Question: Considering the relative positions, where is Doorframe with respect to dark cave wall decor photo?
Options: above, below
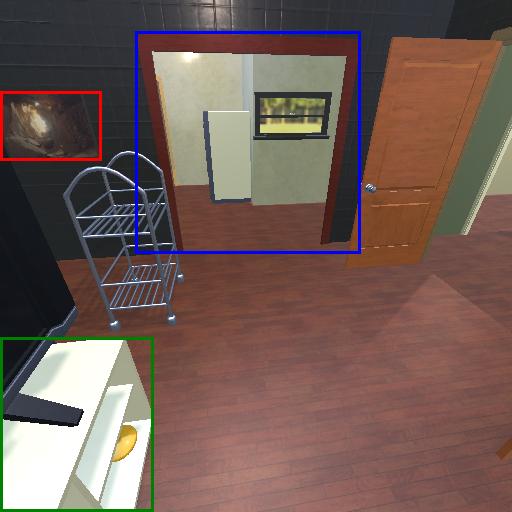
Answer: above